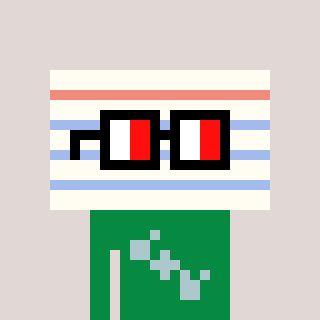
a pixel art character with square glasses with black frames and red eyes, a empty notebook page-shaped head and a green-colored body on a warm background